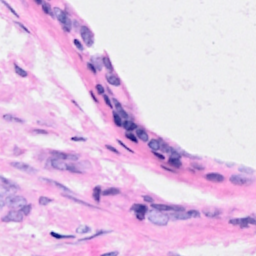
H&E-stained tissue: Breast